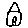
Label: house